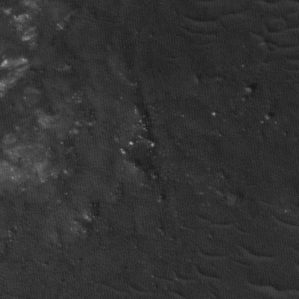
Label: non_frost